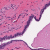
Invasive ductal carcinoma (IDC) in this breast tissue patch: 0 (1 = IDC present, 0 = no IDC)